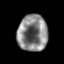
Tissue: prostate
Cell type: T cells
Senescence score: 0.3173
Nuclear area (px): 1071
Mean DAPI intensity: 133.036